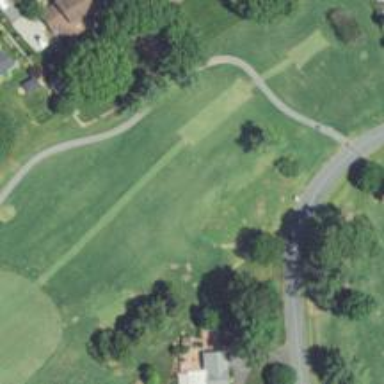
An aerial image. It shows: Path for both road and golf.